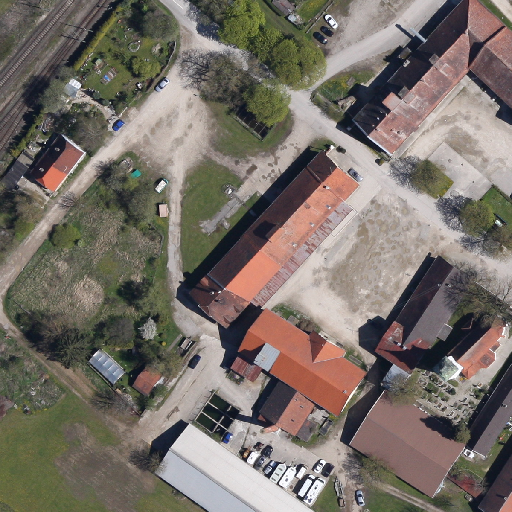
Referring expression: unpaved road